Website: lowes
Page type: review-order
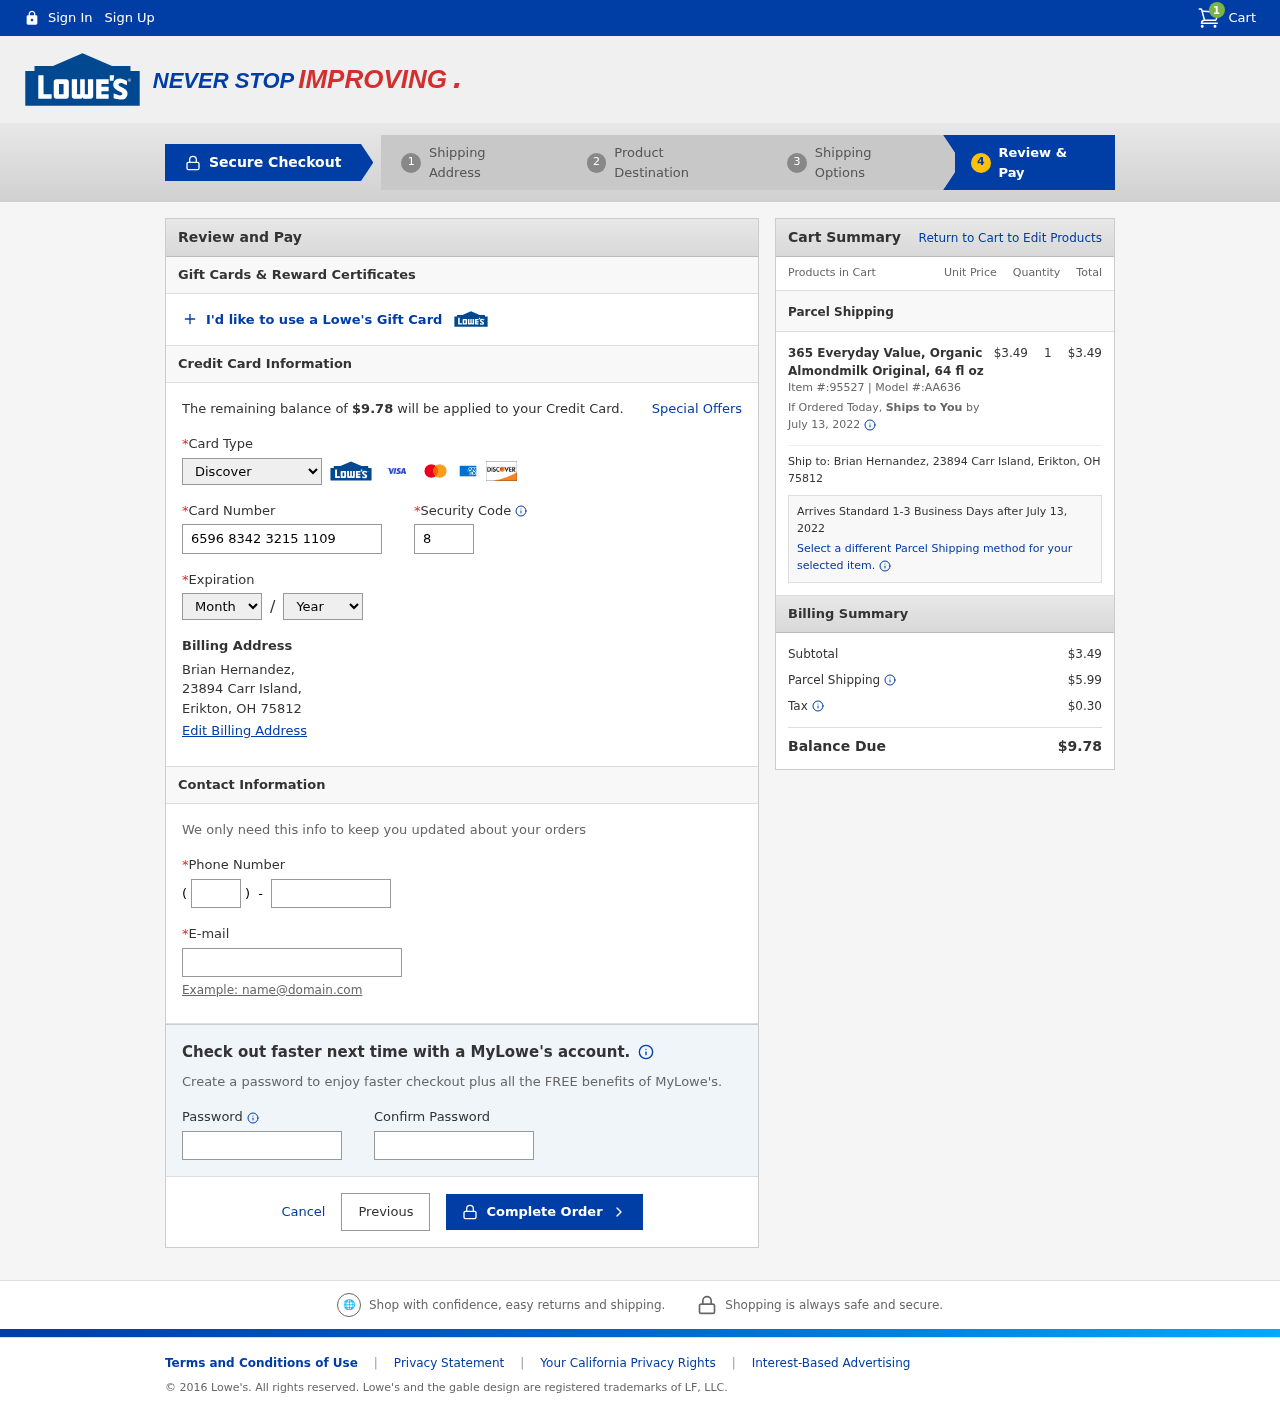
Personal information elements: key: PII_CARD_CVV
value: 846
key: PII_CARD_EXPIRY_MONTH
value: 12
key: PII_CARD_EXPIRY_YEAR
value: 27
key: PII_CARD_NUMBER
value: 6596 8342 3215 1109
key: PII_CARD_TYPE
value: Discover
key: PII_CITY
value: Erikton
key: PII_EMAIL
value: bhernandez@yahoo.com
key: PII_FULLNAME
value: Brian Hernandez,
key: PII_PHONE
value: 8797954606
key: PII_PHONE_AREA
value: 879
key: PII_POSTCODE
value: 75812
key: PII_STATE_ABBR
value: OH
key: PII_STREET
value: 23894 Carr Island,
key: PII_FULLNAME2
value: Brian Hernandez
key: PII_STREET2
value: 23894 Carr Island
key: PII_CITY_STATE_ZIP2
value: Erikton, OH 75812
Product elements: key: PRODUCT1_NAME
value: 365 Everyday Value, Organic Almondmilk Original, 64 fl oz
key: PRODUCT1_PRICE
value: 3.49
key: PRODUCT1_QUANTITY
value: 1
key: PRODUCT1_ITEM_NUMBER
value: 95527
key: PRODUCT1_MODEL_NUMBER
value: AA636
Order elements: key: ORDER_NUM_ITEMS
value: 1
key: ORDER_TOTAL
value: $9.78
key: ORDER_SHIPPING_DATE
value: July 13, 2022
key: ORDER_SUBTOTAL
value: $3.49
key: ORDER_SHIPPING_DATE2
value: July 13, 2022
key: ORDER_SUBTOTAL2
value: $3.49
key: ORDER_SHIPPING_COST
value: $5.99
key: ORDER_TAX
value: $0.30